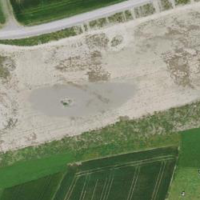
EUNIS habitat code: 57
Species observed at this site:
Lycaena phlaeas
Lysandra bellargus
Melilotus albus